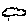
Label: cloud